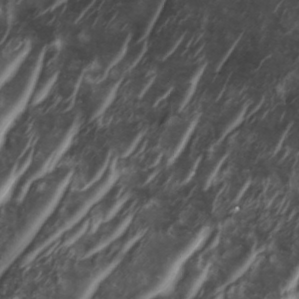
Label: non_frost